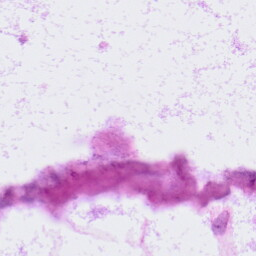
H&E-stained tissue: LymphNode